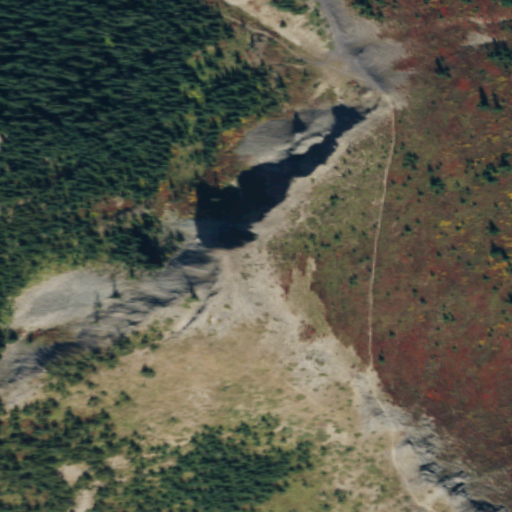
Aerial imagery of mountain in Washington named Juniper Peak containing shrub, evergreen forest, barren land, and grassland